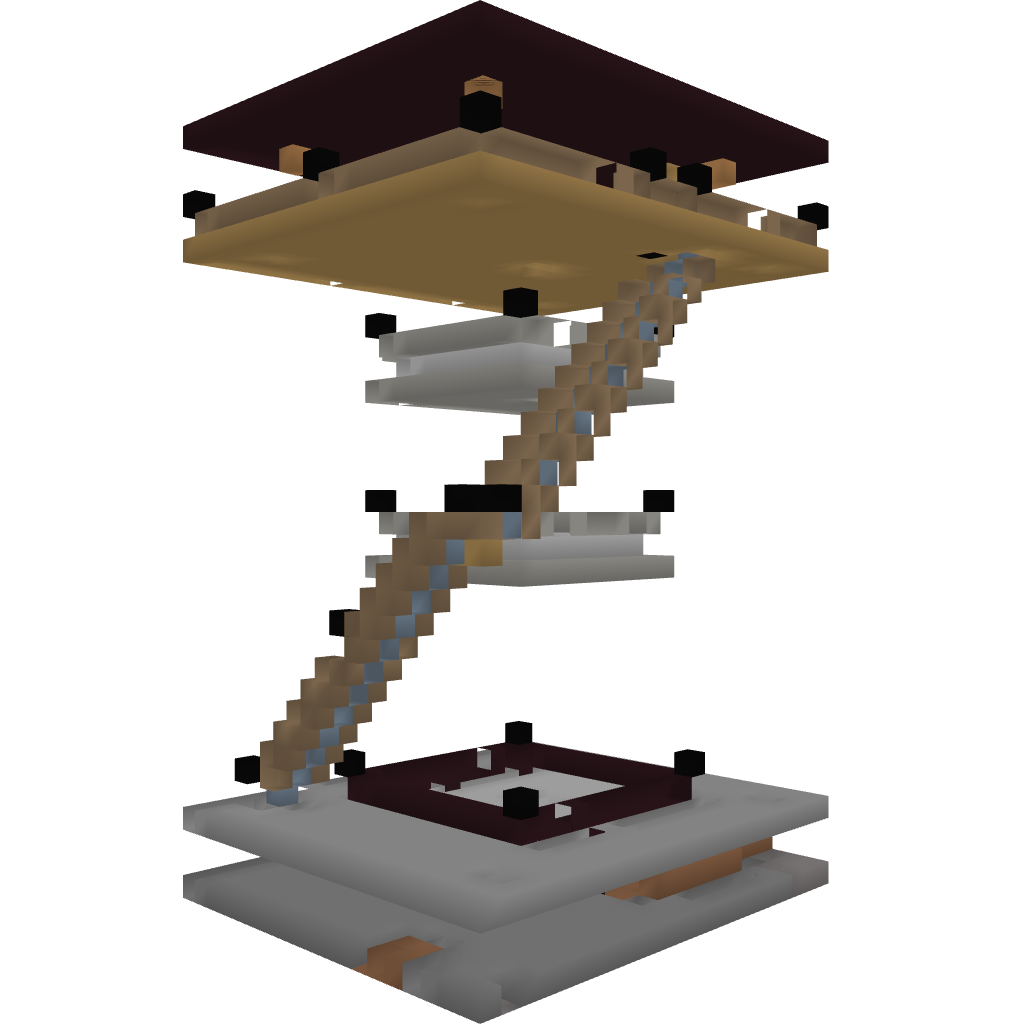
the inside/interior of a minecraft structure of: Multi-tier Pool House